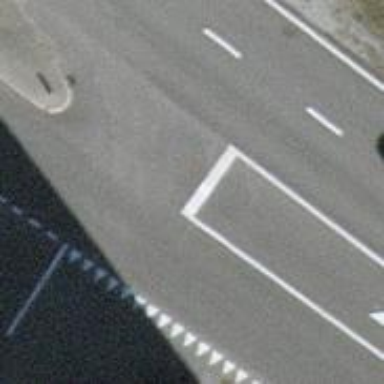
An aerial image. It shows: Secondary road with asphalt surface.